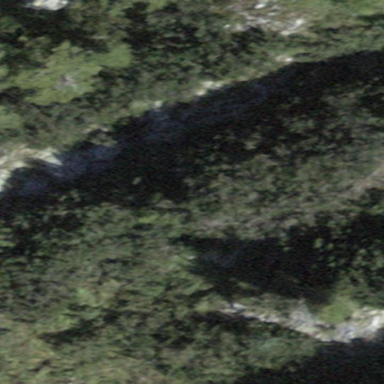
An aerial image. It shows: Forest area.